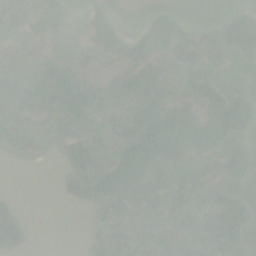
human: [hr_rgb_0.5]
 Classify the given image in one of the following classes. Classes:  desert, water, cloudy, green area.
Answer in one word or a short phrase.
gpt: cloudy